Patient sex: F
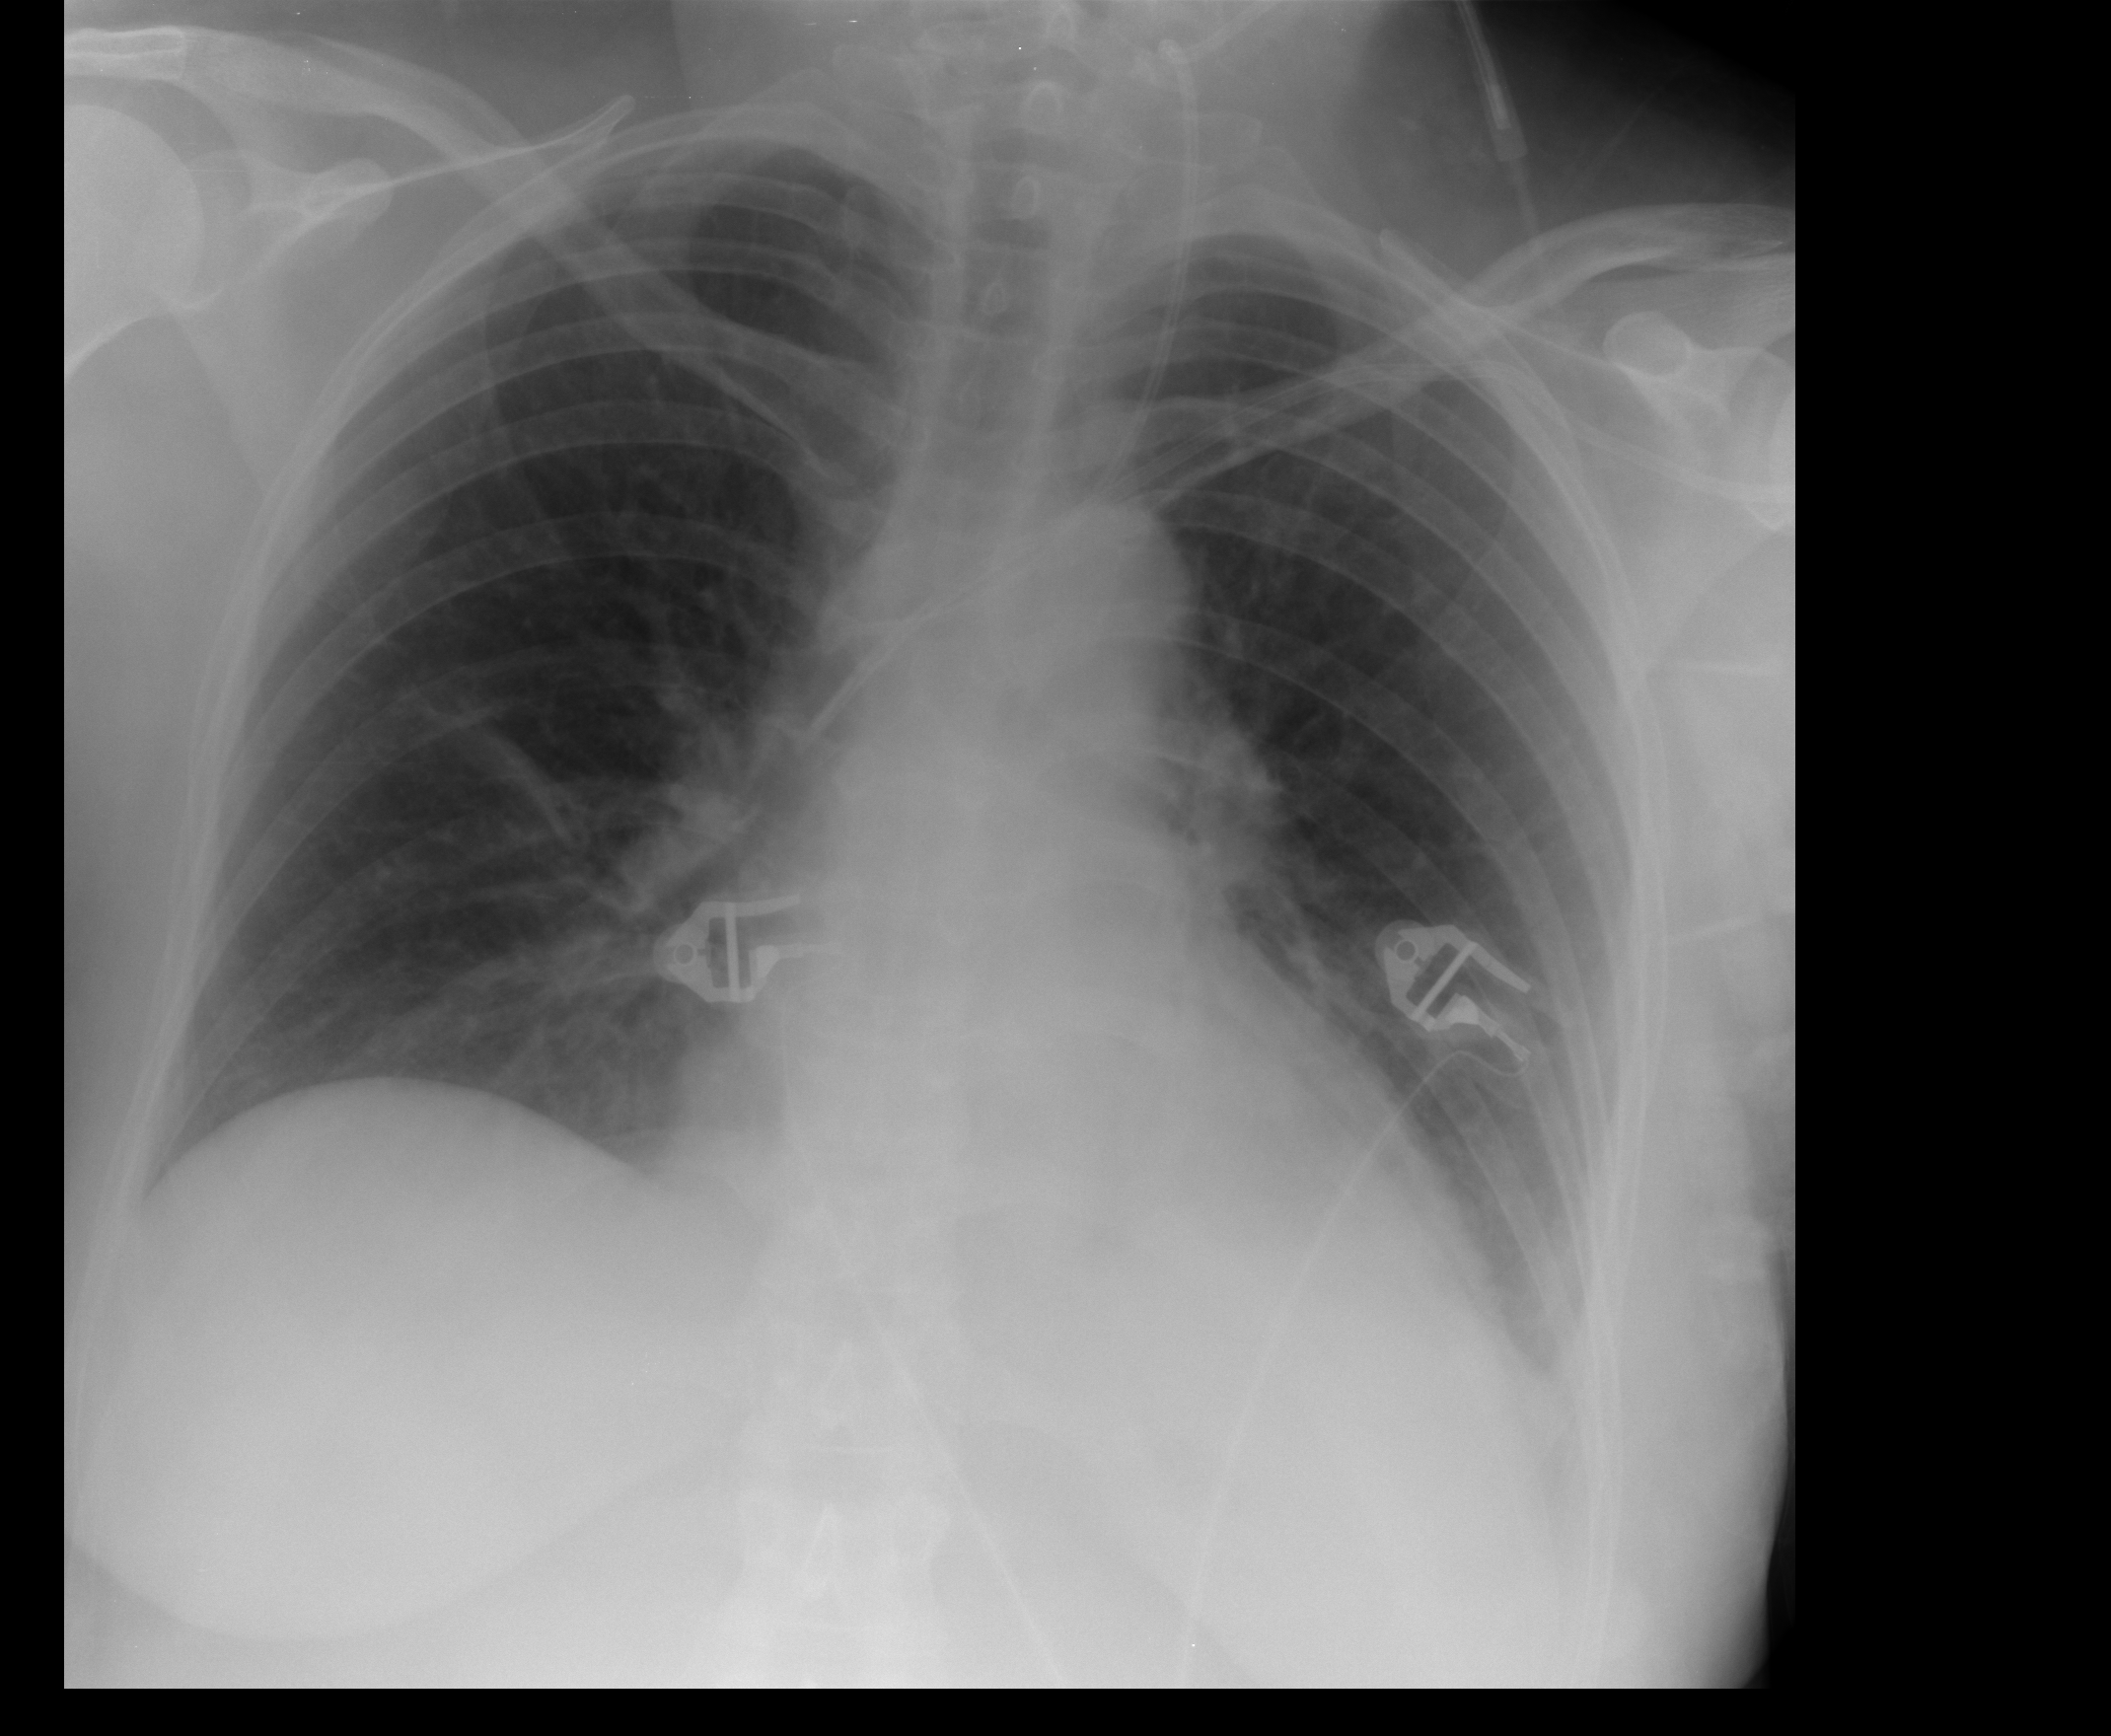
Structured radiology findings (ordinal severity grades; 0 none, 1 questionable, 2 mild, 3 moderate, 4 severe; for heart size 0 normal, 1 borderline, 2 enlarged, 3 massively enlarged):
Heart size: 1
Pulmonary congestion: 0
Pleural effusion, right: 0
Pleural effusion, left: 2
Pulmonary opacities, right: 0
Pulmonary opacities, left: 0
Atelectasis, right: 2
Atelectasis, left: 2